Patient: sex M, age 26
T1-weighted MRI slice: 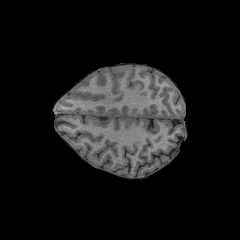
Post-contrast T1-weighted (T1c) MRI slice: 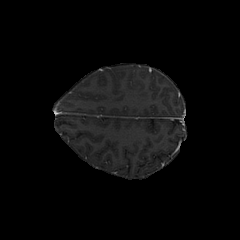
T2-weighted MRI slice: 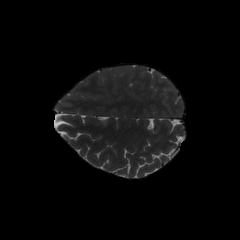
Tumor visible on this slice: no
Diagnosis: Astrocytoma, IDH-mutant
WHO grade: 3